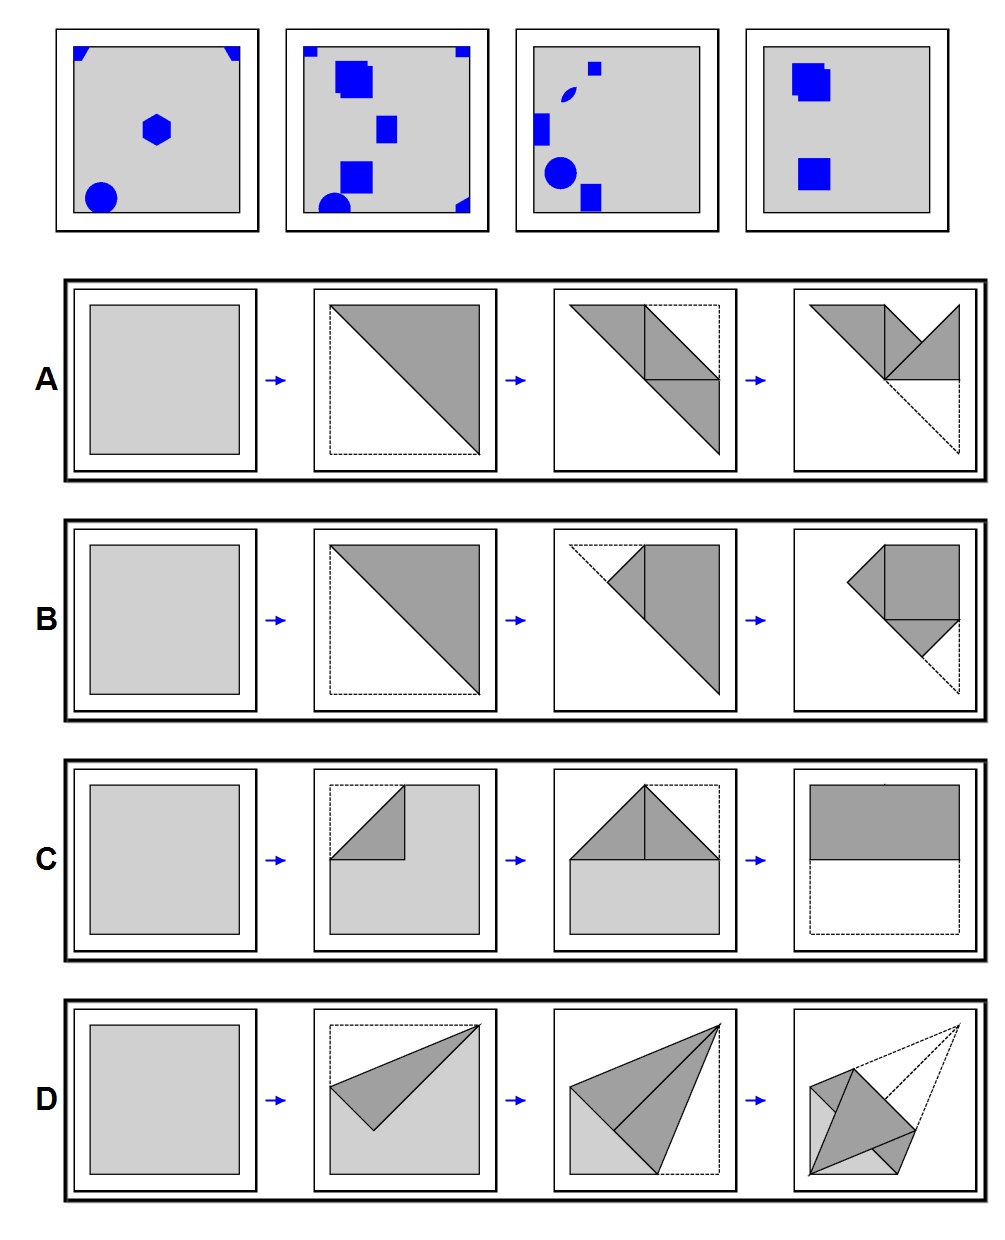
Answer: C